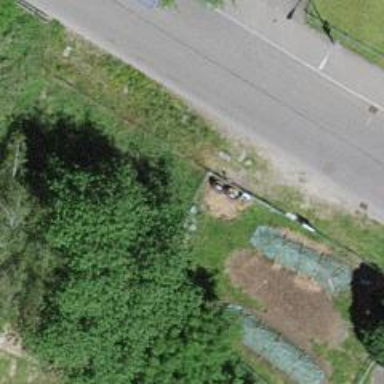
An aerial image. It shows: Recycling container for green waste at the recycling facility.